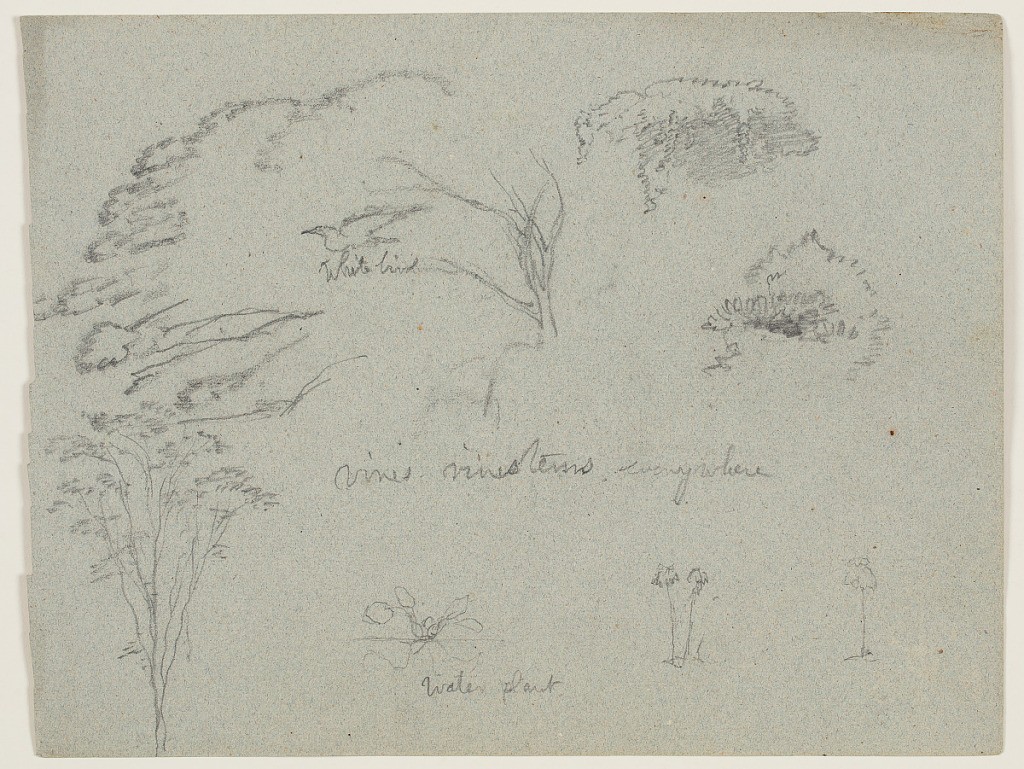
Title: Botanical Sketches from the Río Magdalena, Colombia
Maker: Frederic Edwin Church, American, 1826–1900
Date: May 1853
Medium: Graphite on gray-green laid paper
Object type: Drawing
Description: Botanical sketches showing views of several plants and trees along the Magdalena River in Colombia. At upper left, a tree with many boughs and a white bird is visible. Two studies of bushes or other vegetation at upper right. Below, one tree with many branches, a water plant, and two palm trees are visible.